Interaction volume radius: 10 \u00c5
Interaction volume height: 25 \u00c5
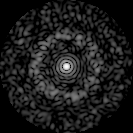
Disorder parameter: 0.8353